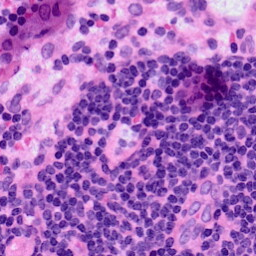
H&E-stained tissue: LymphNode